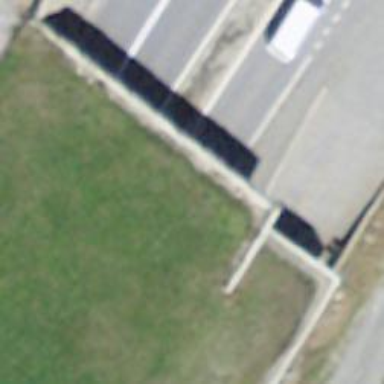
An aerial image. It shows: Tunnel with asphalt surface. It is part of primary link highway.